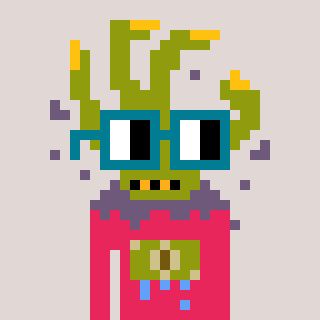
a pixel art character with square dark green glasses, a zombie-hand-shaped head and a redpinkish-colored body on a warm background